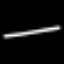
Label: line